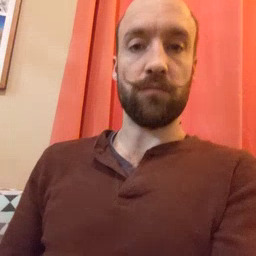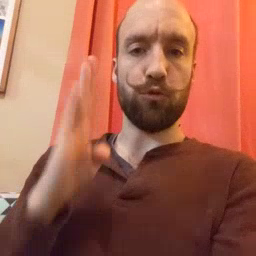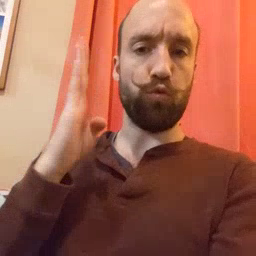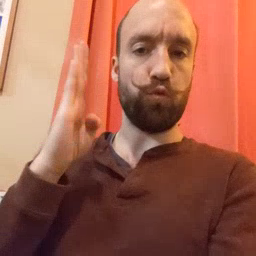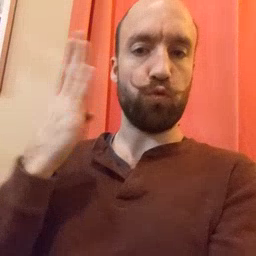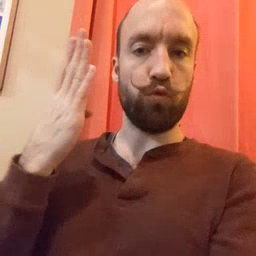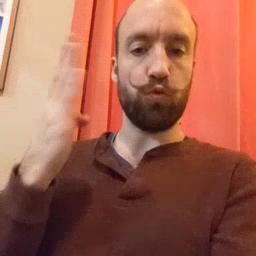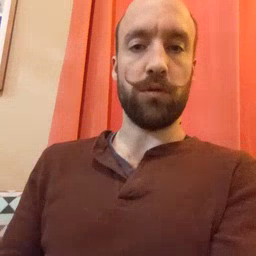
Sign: blue